Interaction volume radius: 10 \u00c5
Interaction volume height: 15 \u00c5
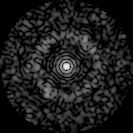
Disorder parameter: 0.7578